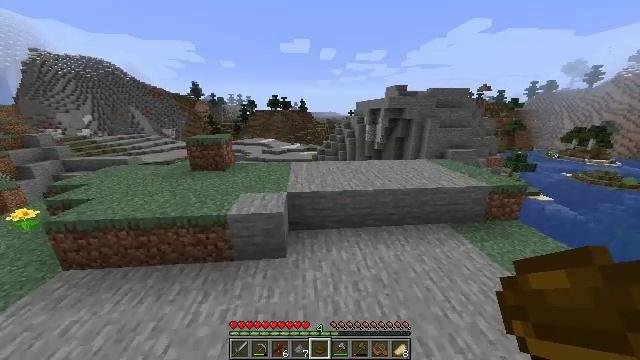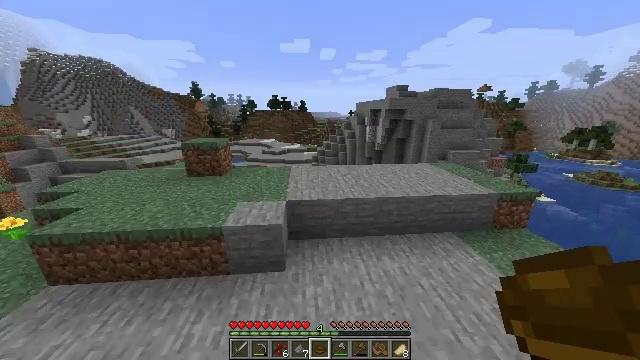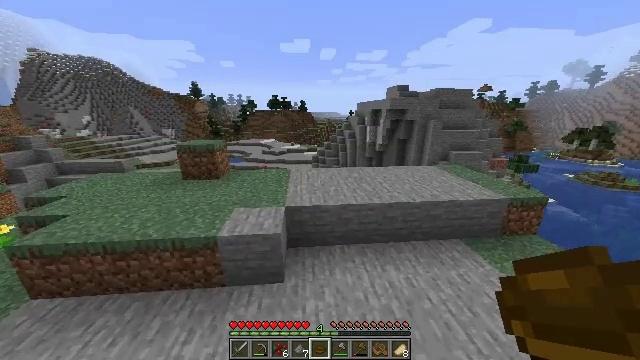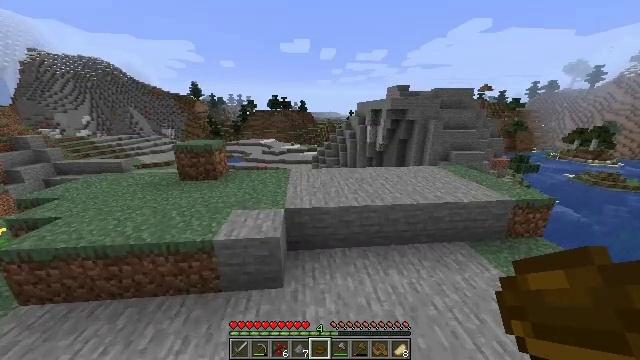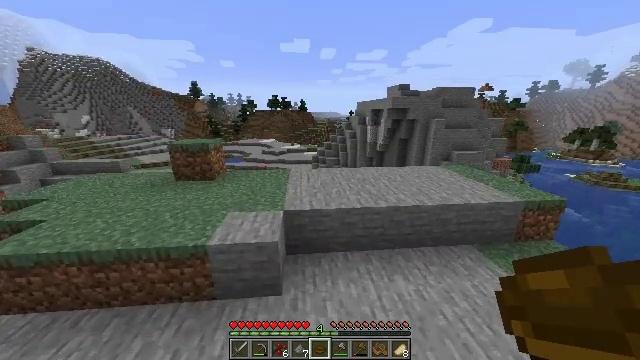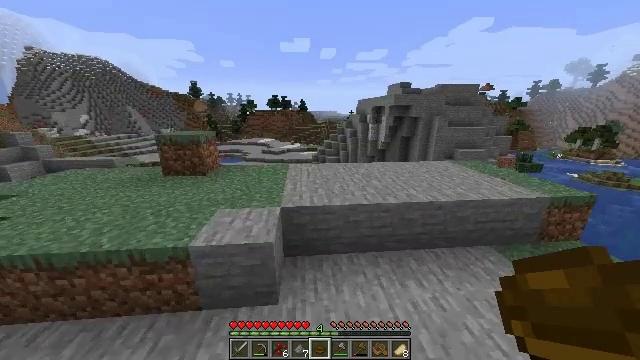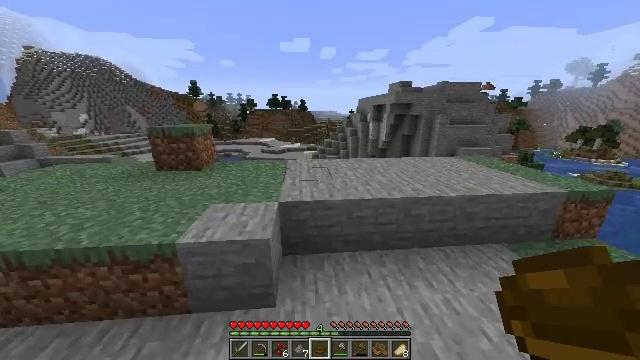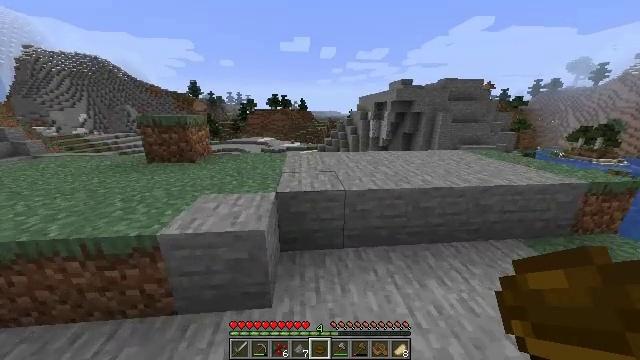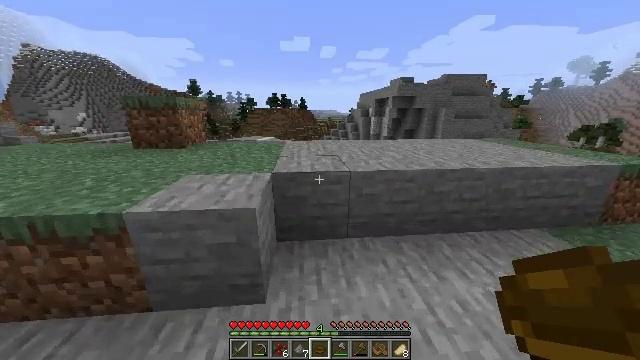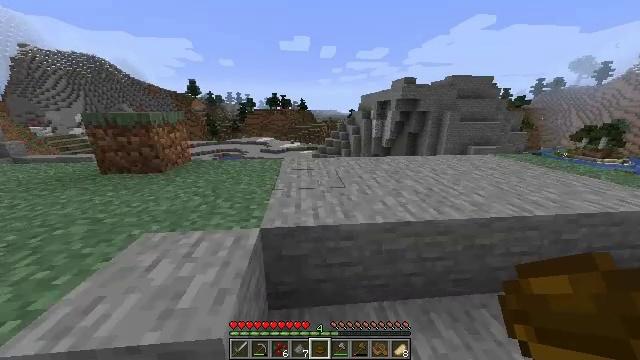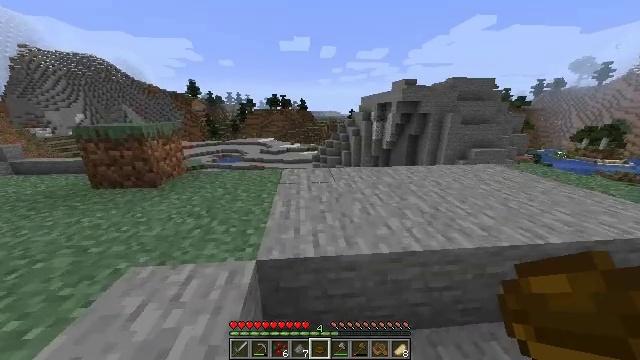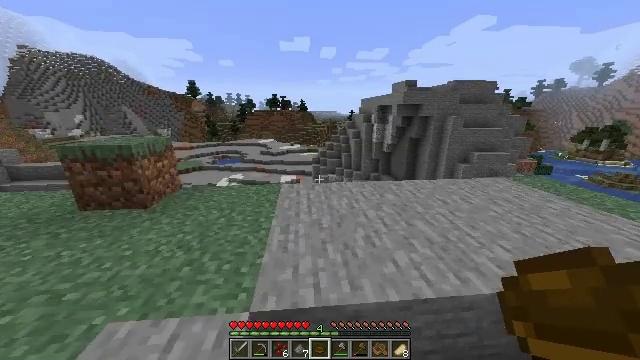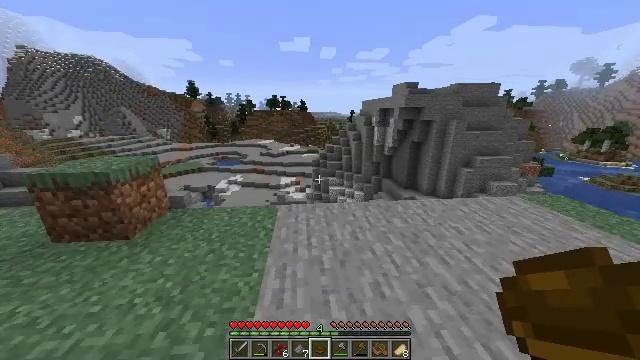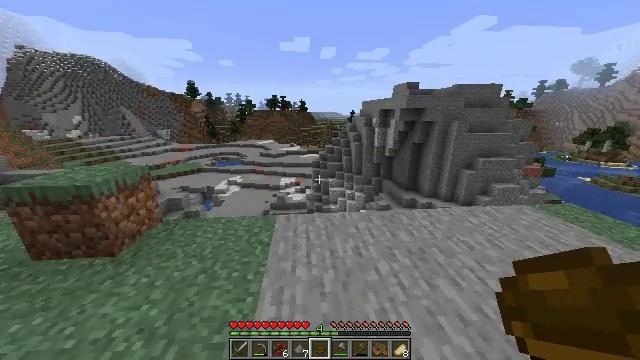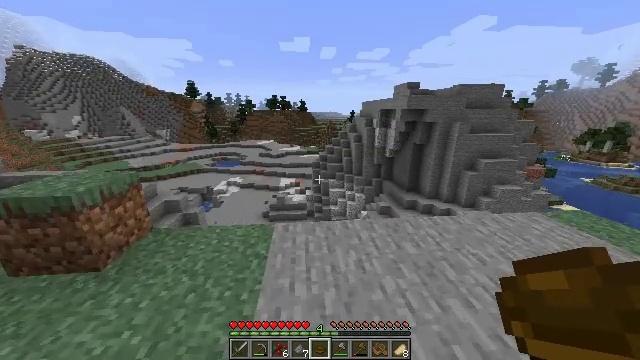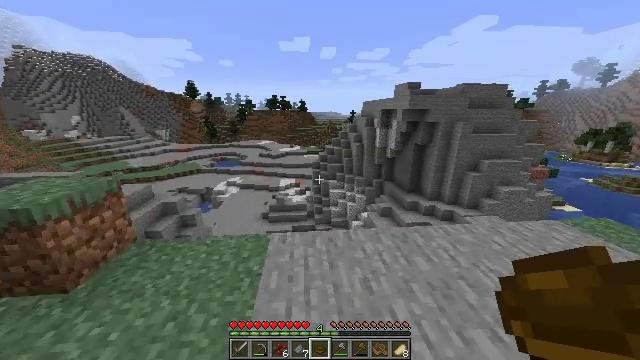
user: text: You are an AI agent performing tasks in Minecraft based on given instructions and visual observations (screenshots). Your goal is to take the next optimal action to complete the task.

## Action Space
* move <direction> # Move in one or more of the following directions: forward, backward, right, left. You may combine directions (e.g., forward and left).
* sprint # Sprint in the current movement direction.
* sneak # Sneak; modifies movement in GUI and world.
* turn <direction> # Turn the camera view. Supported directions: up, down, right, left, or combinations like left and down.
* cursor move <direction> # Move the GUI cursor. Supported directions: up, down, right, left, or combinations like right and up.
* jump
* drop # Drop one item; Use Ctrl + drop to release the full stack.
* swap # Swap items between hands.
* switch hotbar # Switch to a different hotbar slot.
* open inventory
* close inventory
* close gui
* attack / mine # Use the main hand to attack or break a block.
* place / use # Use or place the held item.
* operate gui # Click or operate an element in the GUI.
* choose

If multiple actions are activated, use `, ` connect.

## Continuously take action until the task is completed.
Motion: motion action
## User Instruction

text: Drop a bowl.
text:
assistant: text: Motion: move forward, sprint, jump
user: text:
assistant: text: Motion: move forward, sprint
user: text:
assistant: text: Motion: move forward, sprint
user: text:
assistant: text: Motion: move forward, sprint
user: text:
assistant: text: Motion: move forward, sprint
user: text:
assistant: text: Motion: move forward, sprint
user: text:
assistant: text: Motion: move forward, sprint
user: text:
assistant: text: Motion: move forward, sprint, jump
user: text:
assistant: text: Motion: move forward, sprint, jump
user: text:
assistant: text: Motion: move forward, sprint, jump
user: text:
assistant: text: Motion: move forward, sprint, jump
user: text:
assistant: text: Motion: move forward, sprint, jump
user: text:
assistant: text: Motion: move forward, sprint, jump
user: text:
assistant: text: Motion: move forward, sprint, jump
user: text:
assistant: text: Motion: move forward, sprint
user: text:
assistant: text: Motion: move forward, sprint
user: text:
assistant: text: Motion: move forward, sprint
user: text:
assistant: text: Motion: move forward, sprint
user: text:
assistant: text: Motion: move forward, sprint
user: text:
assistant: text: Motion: move forward, sprint
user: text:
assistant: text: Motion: move forward, sprint
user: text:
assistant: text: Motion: no_op
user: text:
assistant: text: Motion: no_op
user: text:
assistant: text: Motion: no_op
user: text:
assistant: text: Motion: no_op
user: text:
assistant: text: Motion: no_op
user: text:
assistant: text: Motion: no_op
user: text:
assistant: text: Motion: no_op
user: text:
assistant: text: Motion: turn down
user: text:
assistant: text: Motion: turn left and down